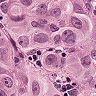
Metastatic tissue present: yes